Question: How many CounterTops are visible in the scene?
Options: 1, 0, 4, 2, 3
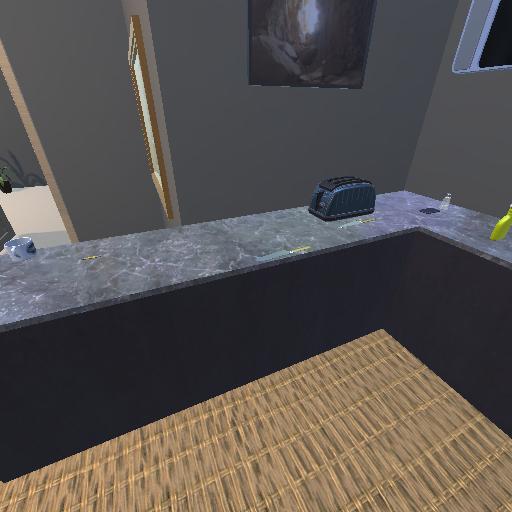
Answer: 1